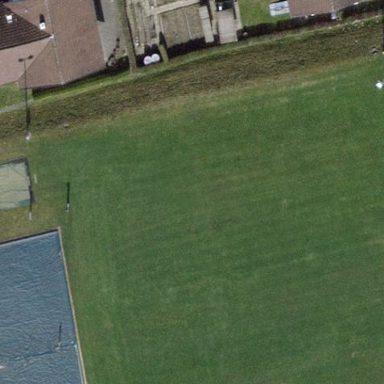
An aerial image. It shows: Athletics pitch for leisure land sports.